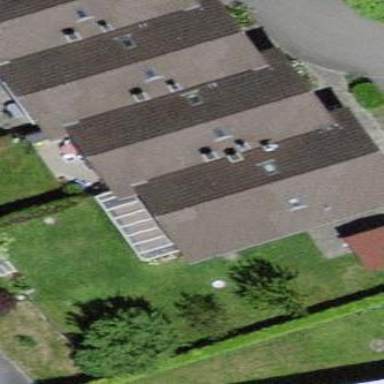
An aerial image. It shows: Terrace building.